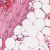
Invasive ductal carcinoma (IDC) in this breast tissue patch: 0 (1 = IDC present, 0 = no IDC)